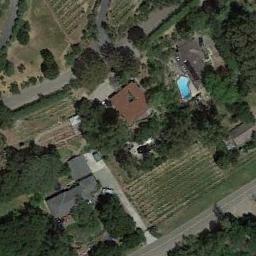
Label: sparse_residential